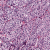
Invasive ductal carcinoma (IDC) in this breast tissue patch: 1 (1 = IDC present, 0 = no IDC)